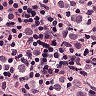
Metastatic tissue present: yes